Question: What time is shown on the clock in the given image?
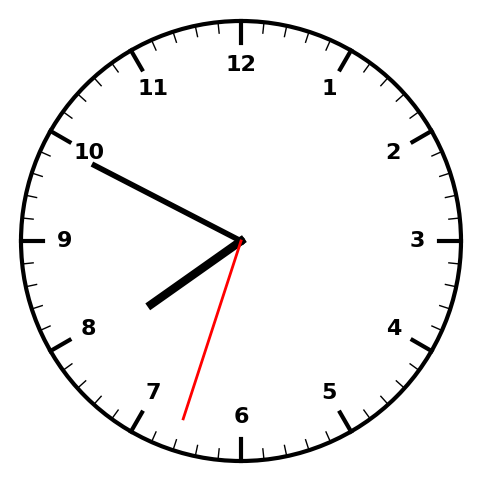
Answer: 07:49:33